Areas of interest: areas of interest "Hebei University of Technology Hongqiao Campus East Building Research Institute of Energy Equipment Materials"
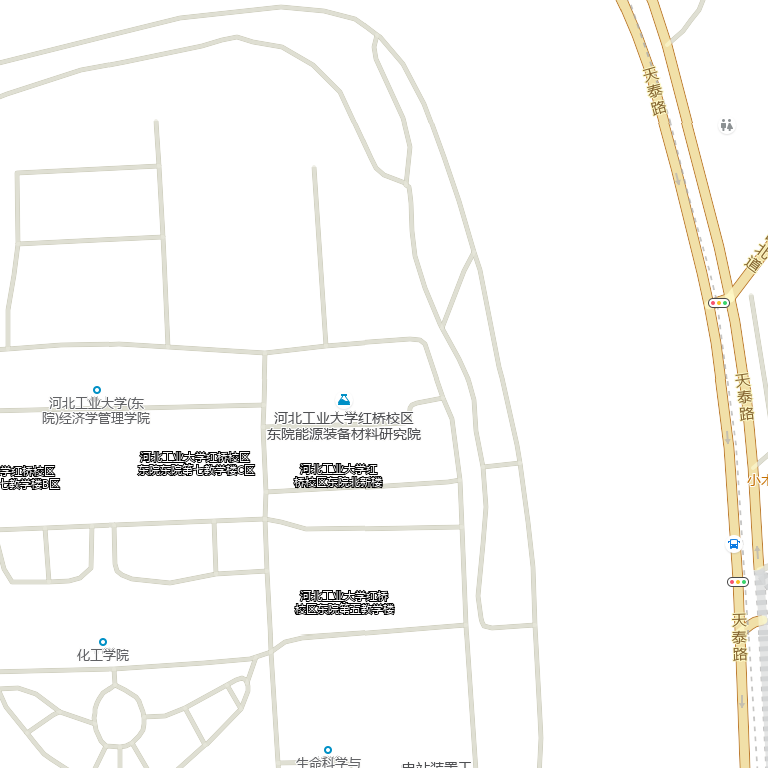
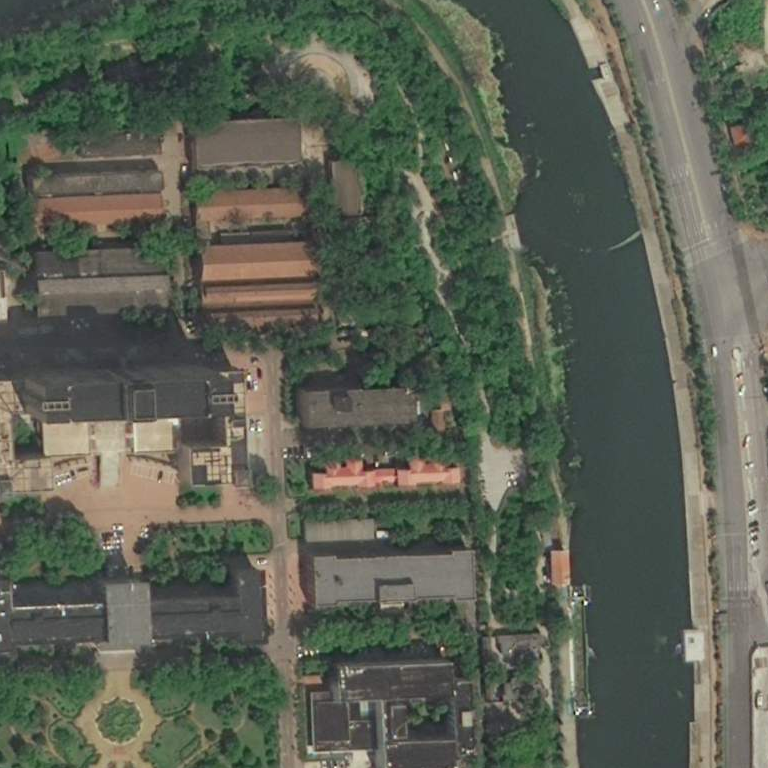